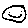
Label: smiley face